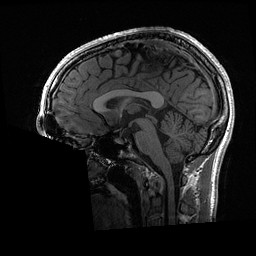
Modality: T1w
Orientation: axial